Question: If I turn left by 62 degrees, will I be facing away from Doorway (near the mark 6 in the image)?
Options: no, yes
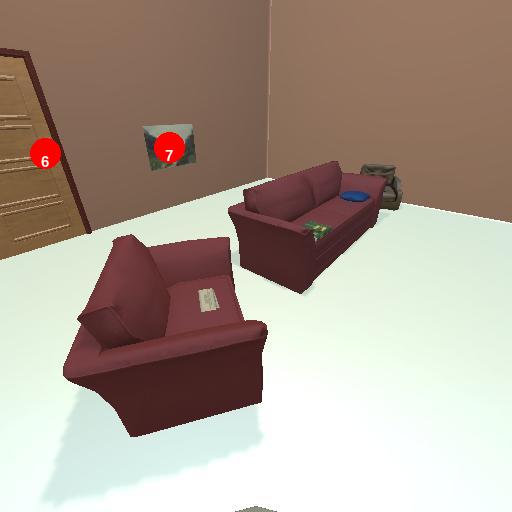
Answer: no